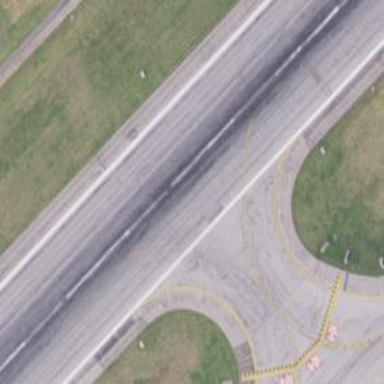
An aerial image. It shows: Asphalt taxiway at the airport.